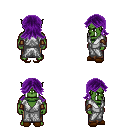
a pixel art fantasy rpg character, male body template, orc, green skin, white robe, robe skirt, purple loose hair, cloth bracers, brown slippers, four views (front, back, left, right), 2x2 character sprite sheet, small pixel art, hard edges, no anti-aliasing